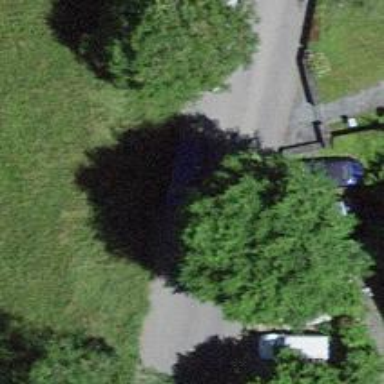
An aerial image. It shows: Asphalt road in residential area.